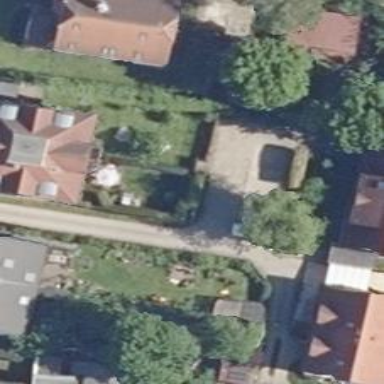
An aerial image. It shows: Driveway.